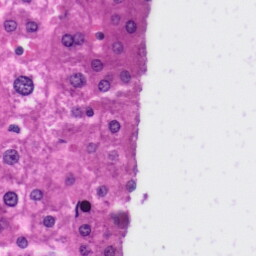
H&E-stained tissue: Liver